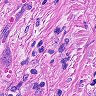
Metastatic tissue present: yes